Field crop: maize
Growth stage: 2
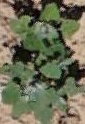
Species: chenopodium